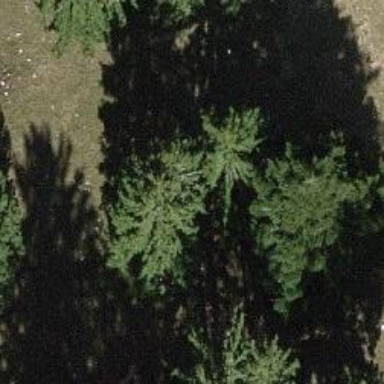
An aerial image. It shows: Single tag "natural: tree."